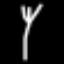
Label: fork